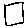
Label: square